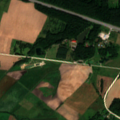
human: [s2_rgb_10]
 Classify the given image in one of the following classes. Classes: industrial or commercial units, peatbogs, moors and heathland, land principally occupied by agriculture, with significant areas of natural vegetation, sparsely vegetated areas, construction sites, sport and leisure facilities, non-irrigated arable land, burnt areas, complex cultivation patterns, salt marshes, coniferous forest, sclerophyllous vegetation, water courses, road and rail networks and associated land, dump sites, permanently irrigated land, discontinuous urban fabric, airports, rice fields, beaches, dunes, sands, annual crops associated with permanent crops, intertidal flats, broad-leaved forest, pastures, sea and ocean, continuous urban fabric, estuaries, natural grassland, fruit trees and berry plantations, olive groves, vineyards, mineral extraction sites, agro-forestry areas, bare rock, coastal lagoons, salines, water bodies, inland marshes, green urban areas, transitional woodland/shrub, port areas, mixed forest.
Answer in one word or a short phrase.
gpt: non-irrigated arable land, pastures, complex cultivation patterns, coniferous forest, mixed forest